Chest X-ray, AP view. Patient: 76 years old, sex M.
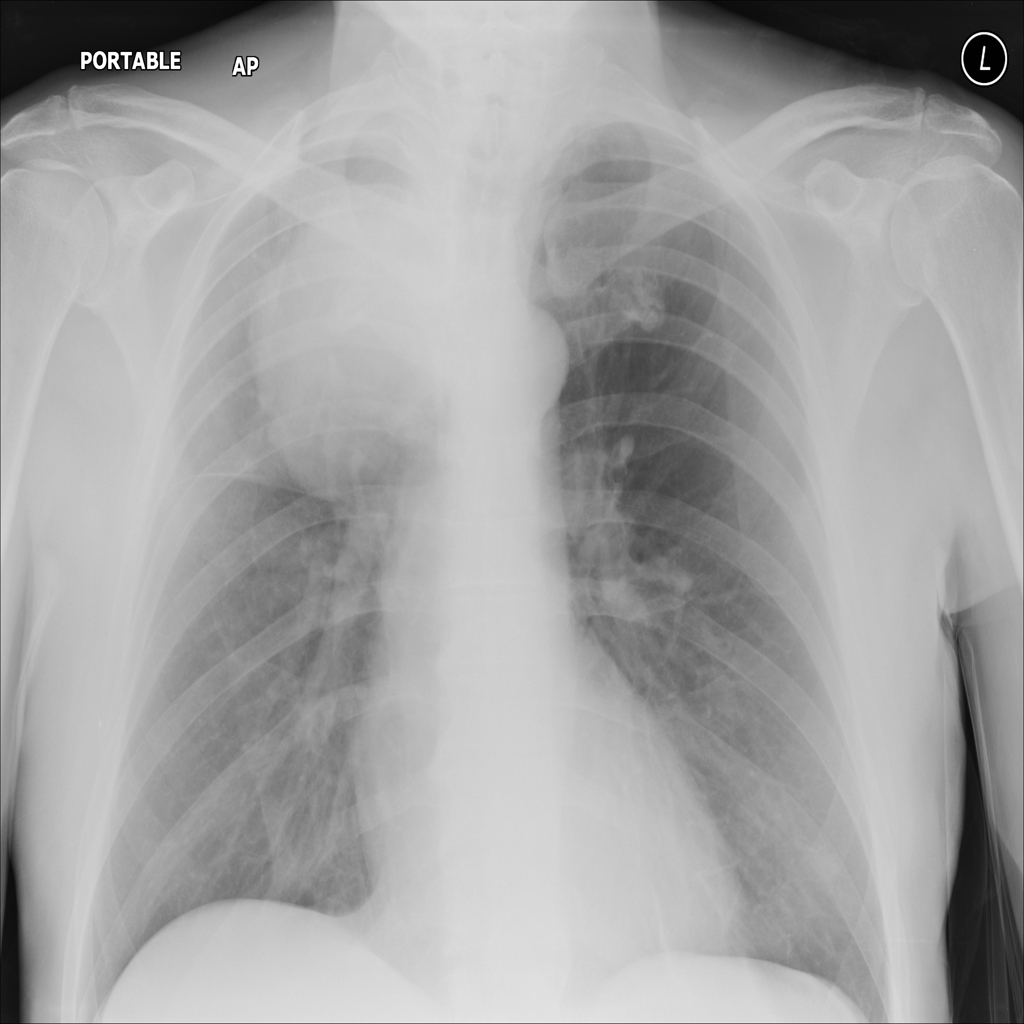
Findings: Pneumothorax